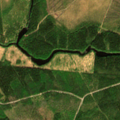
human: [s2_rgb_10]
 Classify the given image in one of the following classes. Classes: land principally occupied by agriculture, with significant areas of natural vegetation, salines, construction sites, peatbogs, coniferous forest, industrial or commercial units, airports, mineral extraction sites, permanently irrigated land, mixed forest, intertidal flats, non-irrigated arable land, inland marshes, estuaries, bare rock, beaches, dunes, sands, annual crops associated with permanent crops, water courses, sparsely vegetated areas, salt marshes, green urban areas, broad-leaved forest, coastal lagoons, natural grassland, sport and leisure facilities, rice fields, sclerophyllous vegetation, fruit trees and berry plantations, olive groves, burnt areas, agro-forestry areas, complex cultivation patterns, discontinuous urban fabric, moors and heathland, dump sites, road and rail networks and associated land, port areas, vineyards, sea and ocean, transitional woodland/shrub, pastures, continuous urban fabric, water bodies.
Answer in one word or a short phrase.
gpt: mixed forest, transitional woodland/shrub, peatbogs